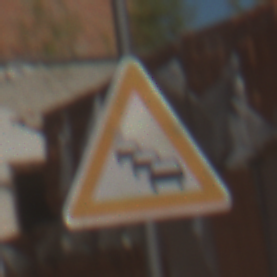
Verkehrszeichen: Stau
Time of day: MorningAfternoon
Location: Outdoor (Nature)
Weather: Clear
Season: Summer
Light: Natural